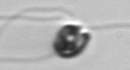
Label: flagellate_morphotype1